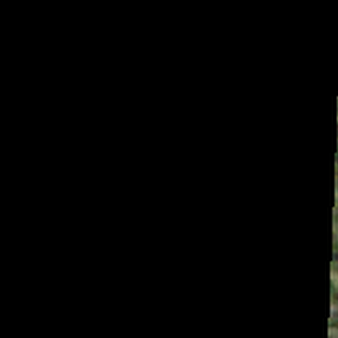
Label: other